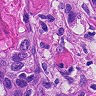
Metastatic tissue present: yes